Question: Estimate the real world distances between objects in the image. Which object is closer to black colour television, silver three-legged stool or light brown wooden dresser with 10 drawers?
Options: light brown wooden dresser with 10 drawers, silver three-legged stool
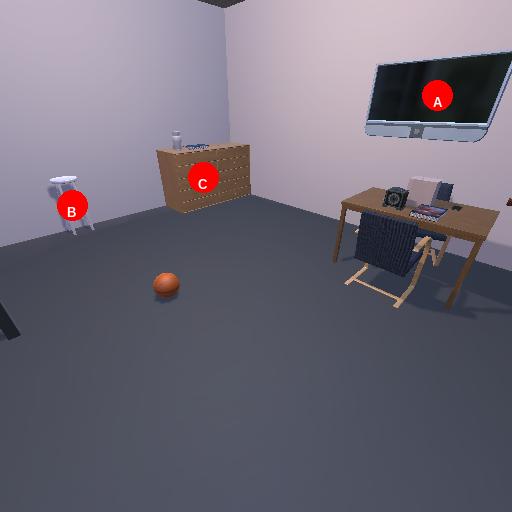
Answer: light brown wooden dresser with 10 drawers